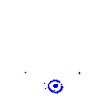
Particle: proton